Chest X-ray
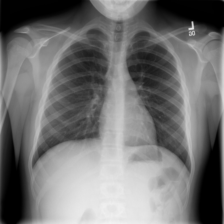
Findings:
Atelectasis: negative
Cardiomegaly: negative
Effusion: negative
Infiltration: negative
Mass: negative
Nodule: negative
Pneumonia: negative
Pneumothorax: negative
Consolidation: negative
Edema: negative
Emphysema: negative
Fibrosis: negative
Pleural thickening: negative
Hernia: negative